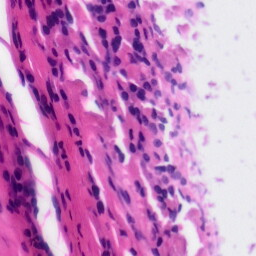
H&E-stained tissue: Tonsil